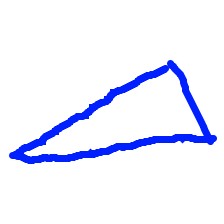
Shape: triangle